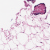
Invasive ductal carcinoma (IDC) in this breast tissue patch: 0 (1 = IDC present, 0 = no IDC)